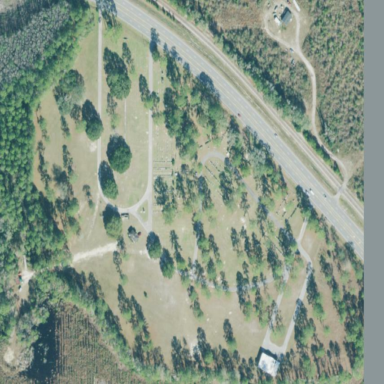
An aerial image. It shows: Cemetery.